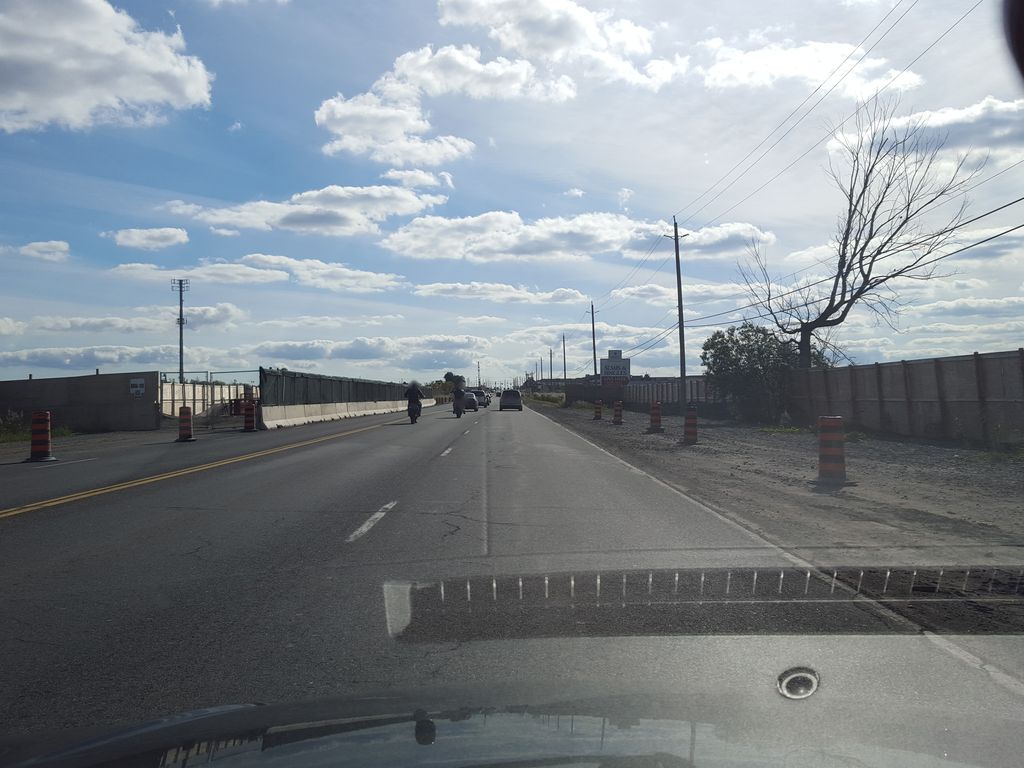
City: hamilton